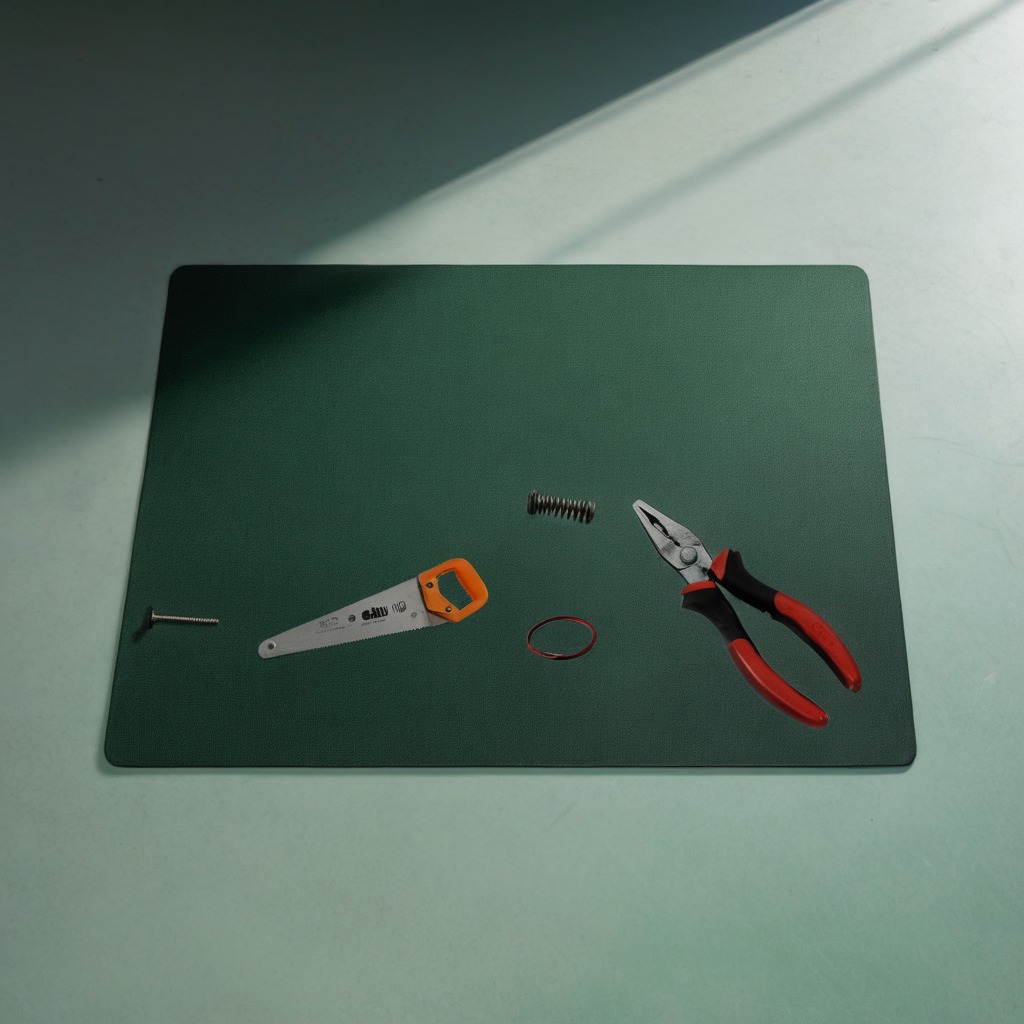
A rubber Oring, a metal machine screw, a pair of pliers, a coiled metal spring, and a handheld metal saw are lying on the clean granite tabletop covered with a green rubber mat inside a workshop under bright overhead lighting crisp shadows high clarity worn but beneath the mat